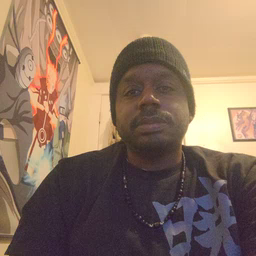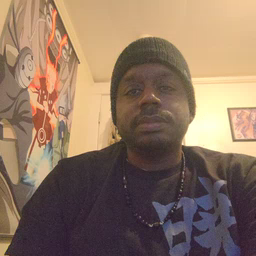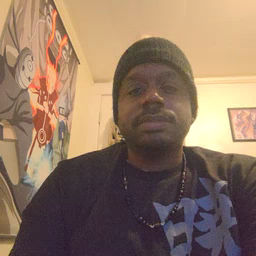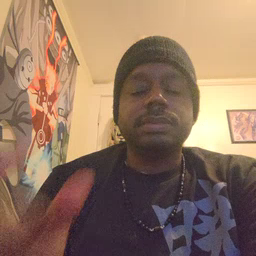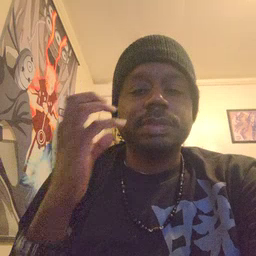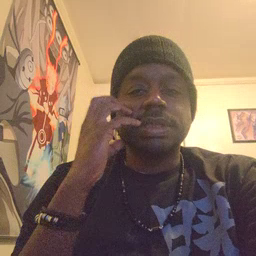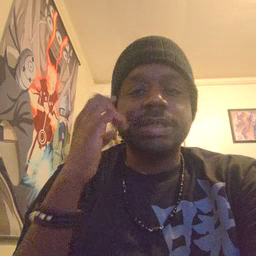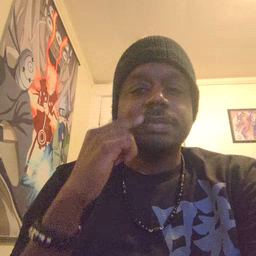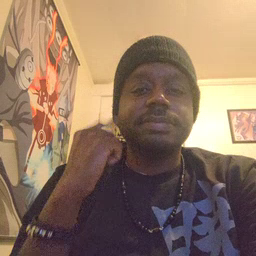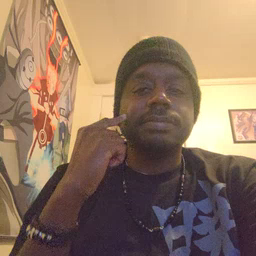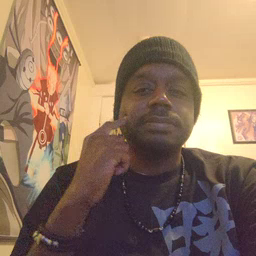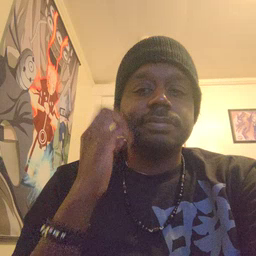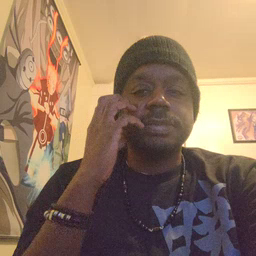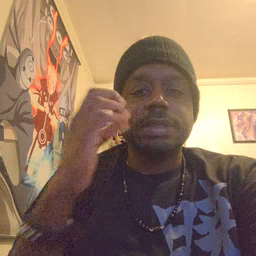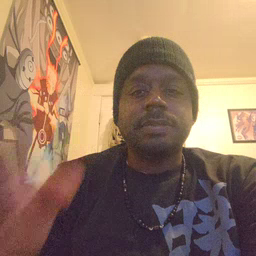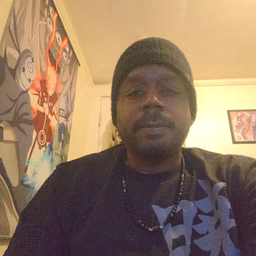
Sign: cheek